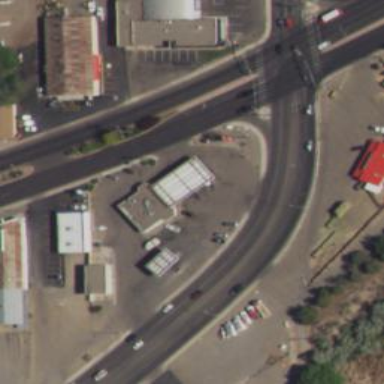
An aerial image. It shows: Convenience shop.